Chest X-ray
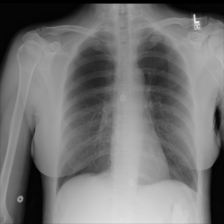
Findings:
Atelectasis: negative
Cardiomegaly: negative
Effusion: negative
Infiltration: negative
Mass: negative
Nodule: negative
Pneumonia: negative
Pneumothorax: negative
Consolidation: negative
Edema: negative
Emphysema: negative
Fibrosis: negative
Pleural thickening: negative
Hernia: negative